Chest X-ray:
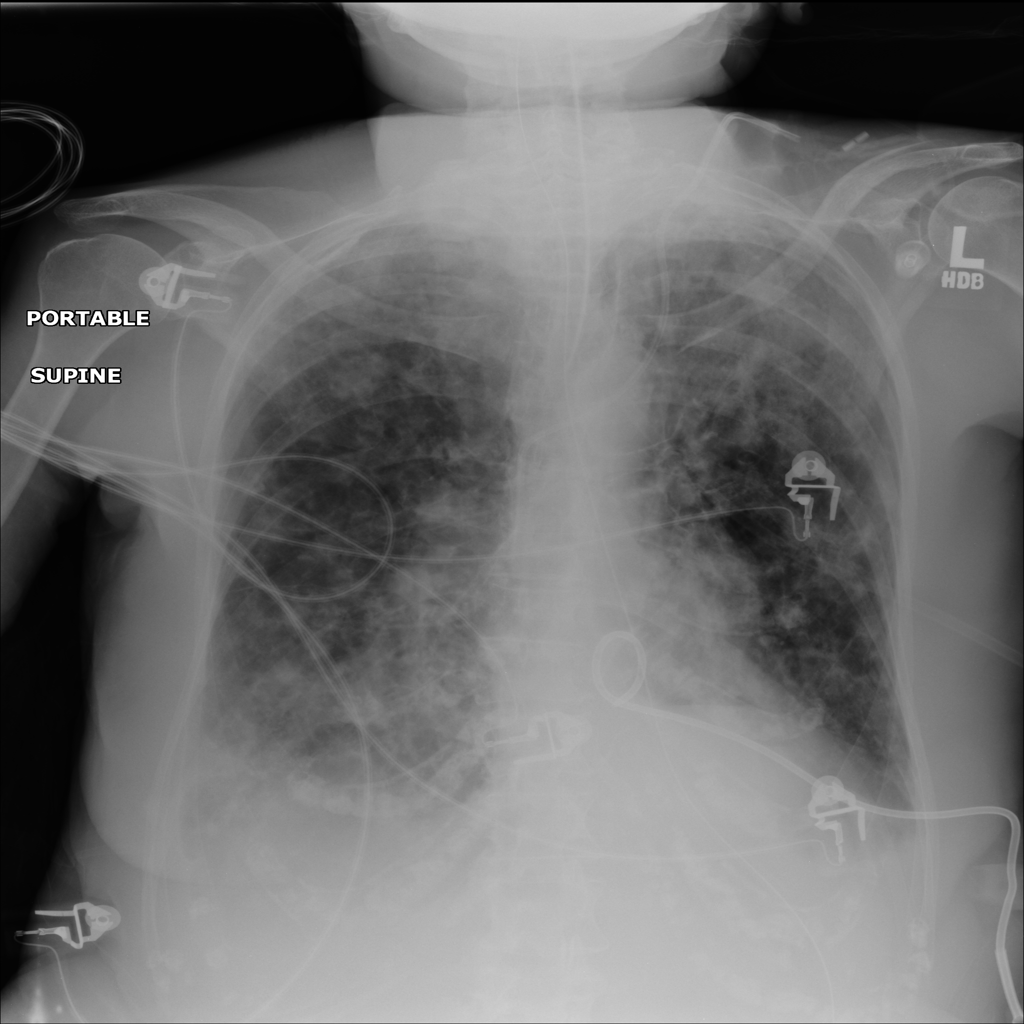
Findings: Consolidation, Effusion
No abnormal finding: no